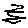
Label: zigzag